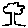
Label: tree